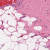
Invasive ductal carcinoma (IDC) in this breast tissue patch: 0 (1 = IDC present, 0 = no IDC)